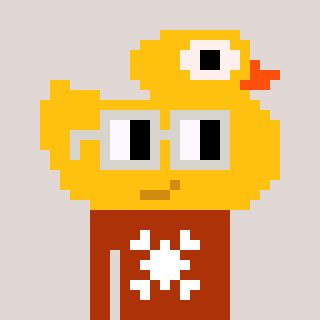
a pixel art character with square light gray glasses, a ducky-shaped head and a hotbrown-colored body on a warm background